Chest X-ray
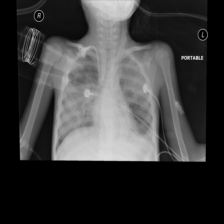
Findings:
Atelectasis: negative
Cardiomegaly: negative
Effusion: negative
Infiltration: negative
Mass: negative
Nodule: negative
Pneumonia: negative
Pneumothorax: negative
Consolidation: negative
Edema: negative
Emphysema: negative
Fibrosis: negative
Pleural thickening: negative
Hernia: negative